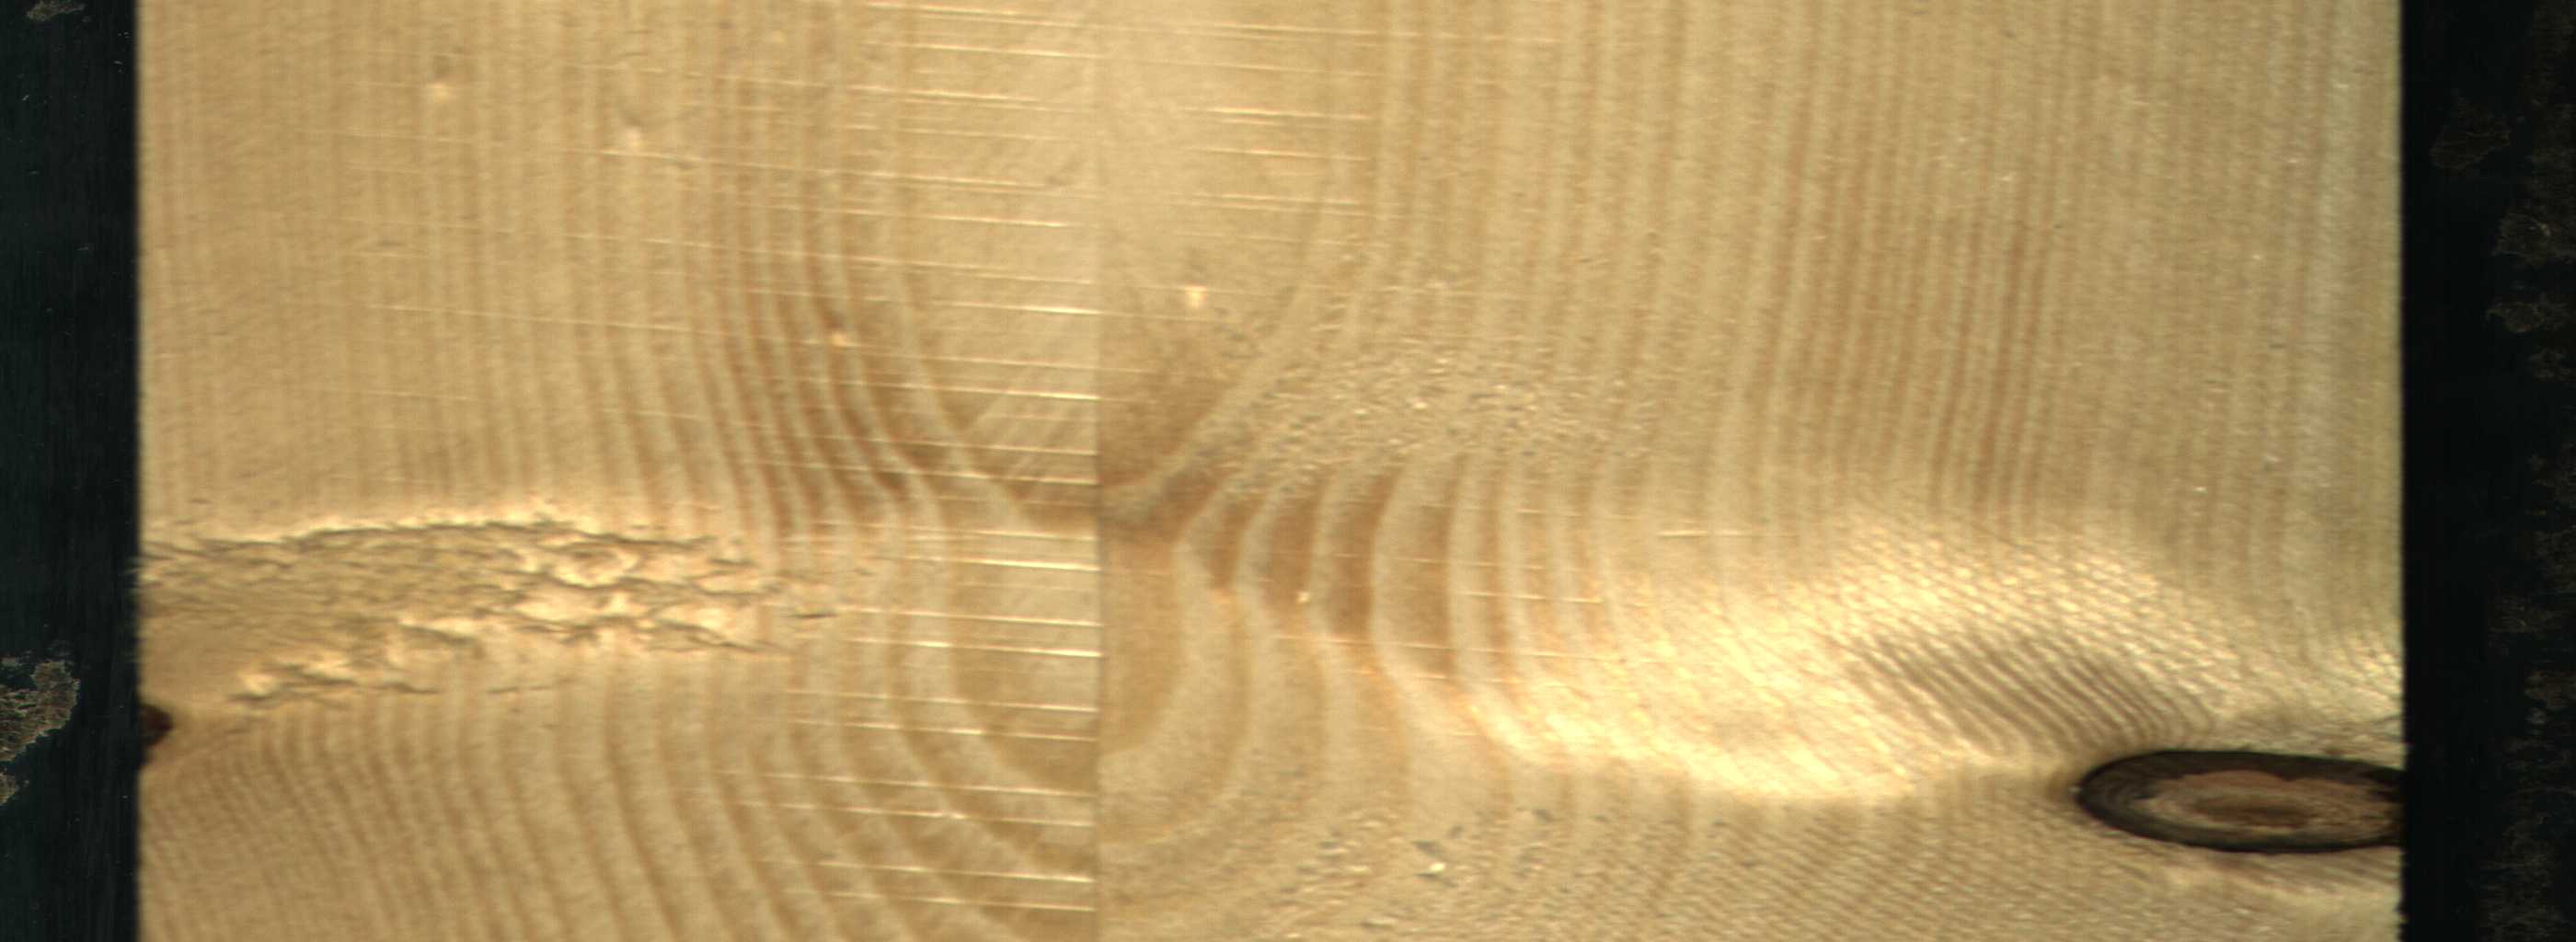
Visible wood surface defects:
Knot_missing
Dead_Knot